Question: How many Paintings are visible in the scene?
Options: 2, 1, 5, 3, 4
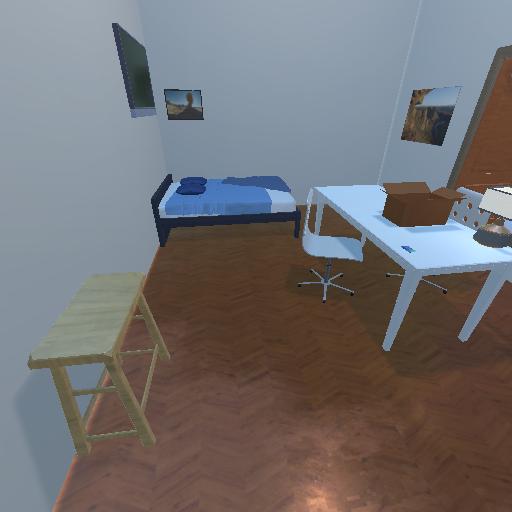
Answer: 2